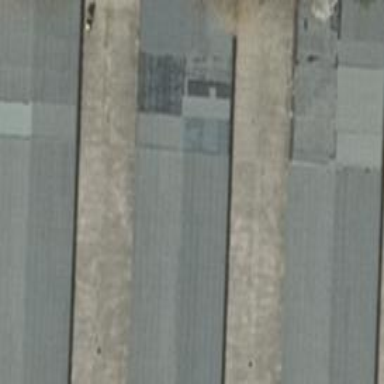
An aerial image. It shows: Garage.